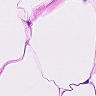
Metastatic tissue present: no